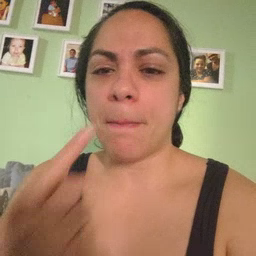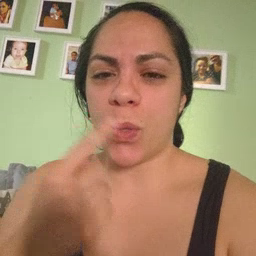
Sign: mouth